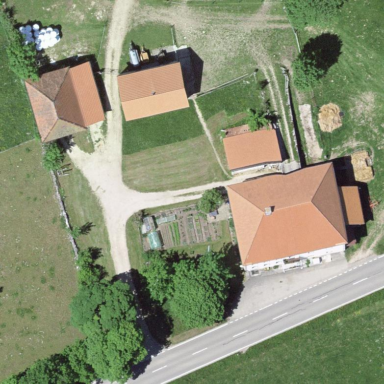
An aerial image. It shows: Farmyard area.